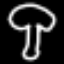
Label: mushroom